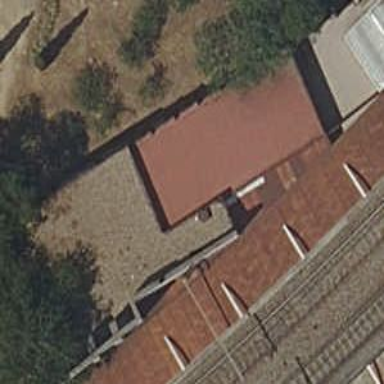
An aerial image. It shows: Train station building that serves as public transport station.